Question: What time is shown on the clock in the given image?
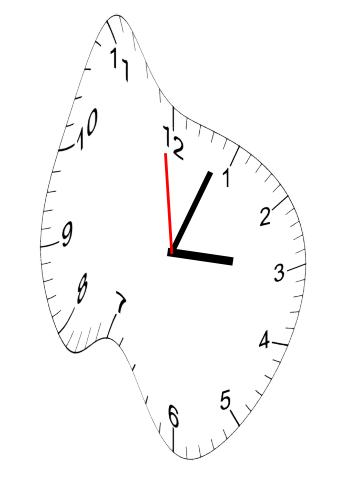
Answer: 03:03:59